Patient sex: M
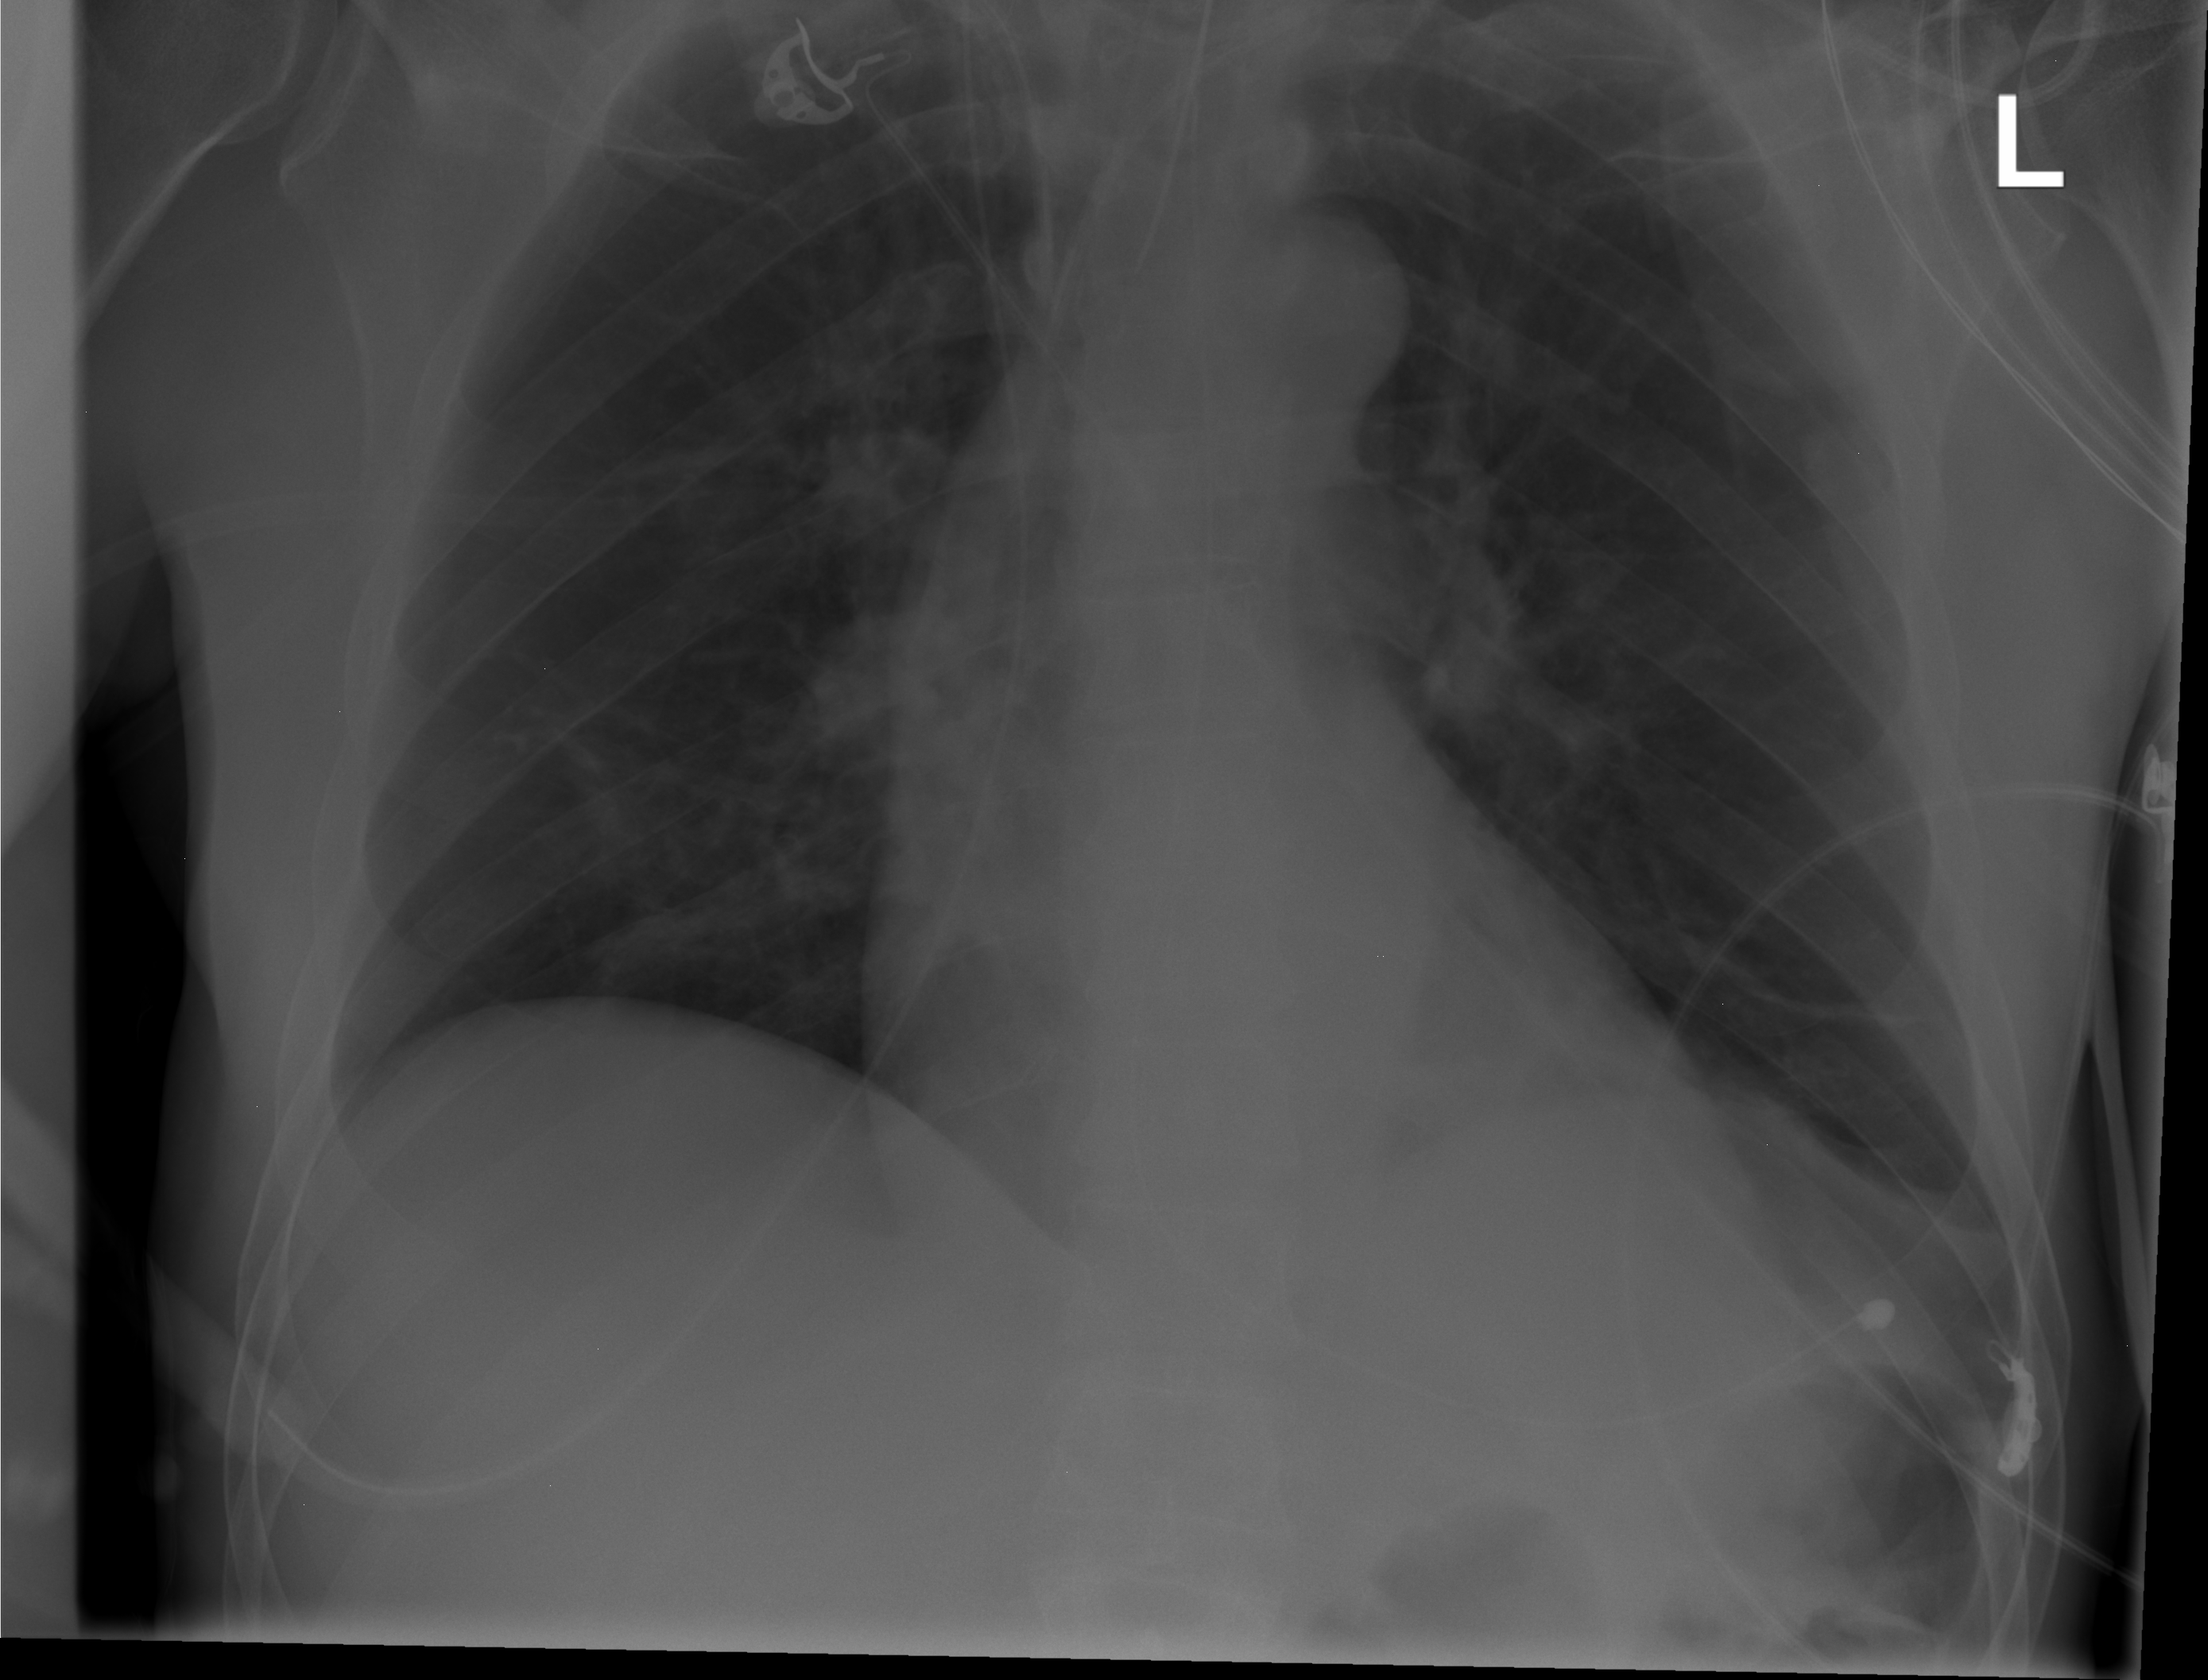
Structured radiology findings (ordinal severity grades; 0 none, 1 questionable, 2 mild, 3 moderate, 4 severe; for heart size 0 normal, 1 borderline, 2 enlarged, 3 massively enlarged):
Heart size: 0
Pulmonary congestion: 0
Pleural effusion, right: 0
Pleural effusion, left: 0
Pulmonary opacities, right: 2
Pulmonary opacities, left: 0
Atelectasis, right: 0
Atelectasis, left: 2